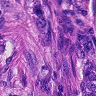
Metastatic tissue present: yes